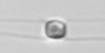
Label: Chaetoceros_similis